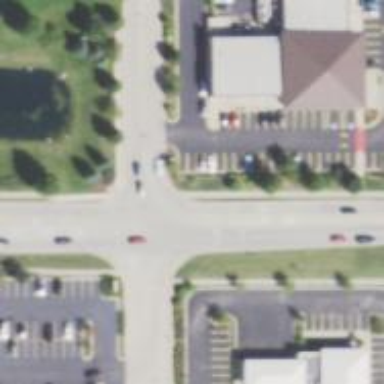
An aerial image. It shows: Road with stop sign.